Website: slack
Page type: payment
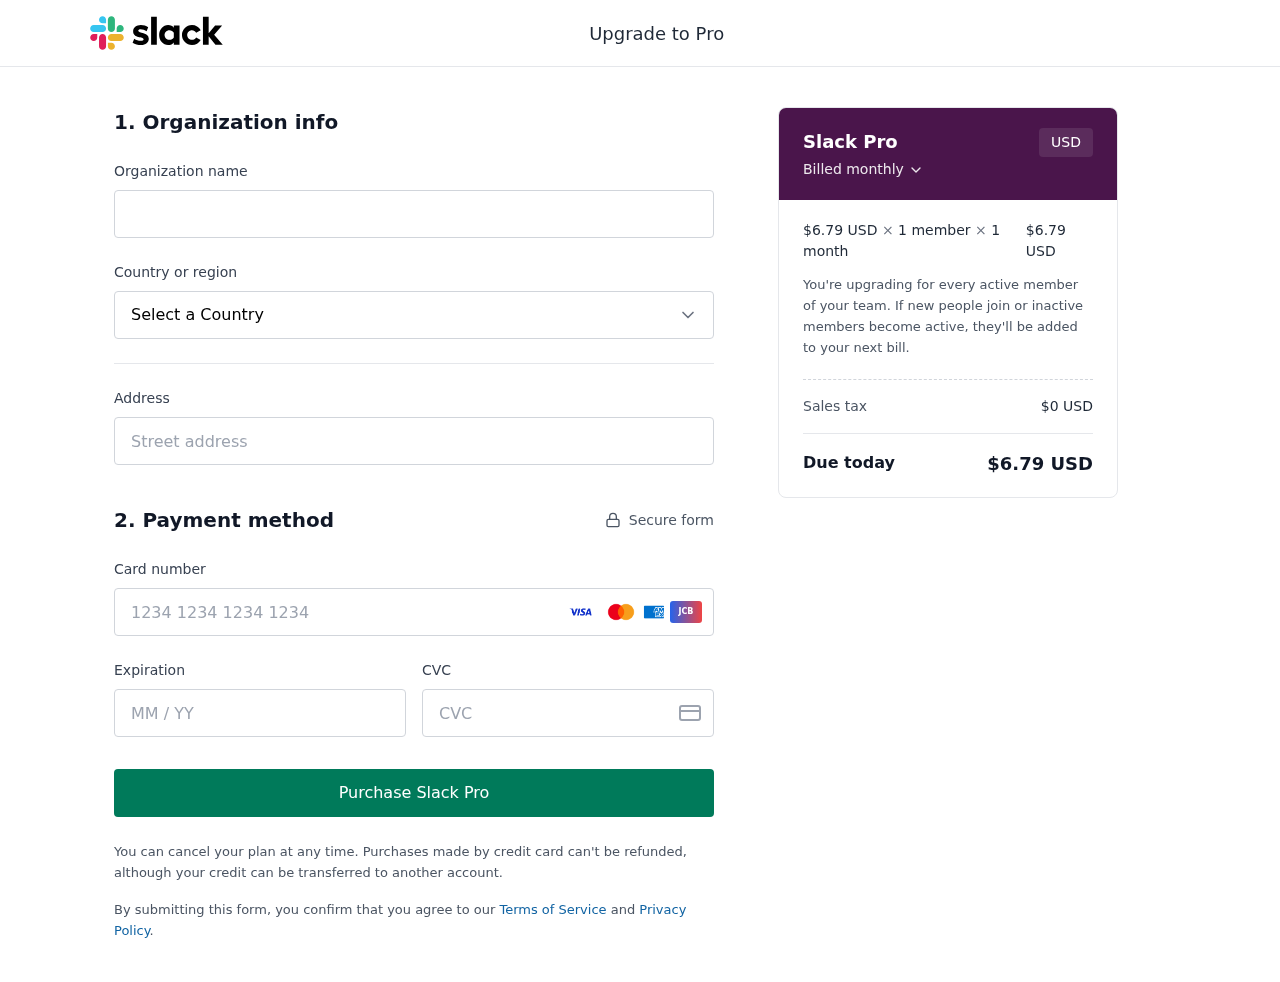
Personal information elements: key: PII_CARD_CVV
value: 783
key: PII_CARD_EXPIRY
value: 04/27
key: PII_CARD_NUMBER
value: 2453 9125 9030 1770
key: PII_COUNTRY
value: United States
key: PII_STREET
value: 77833 Collins Ports
Product elements: key: PRODUCT1_PRICE
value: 6.79
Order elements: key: ORDER_SUBTOTAL
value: $6.79 USD
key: ORDER_TAX
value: $0 USD
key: ORDER_TOTAL
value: $6.79 USD